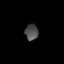
Tissue: prostate
Cell type: T cells
Senescence score: 0.6844
Nuclear area (px): 207
Mean DAPI intensity: 75.966